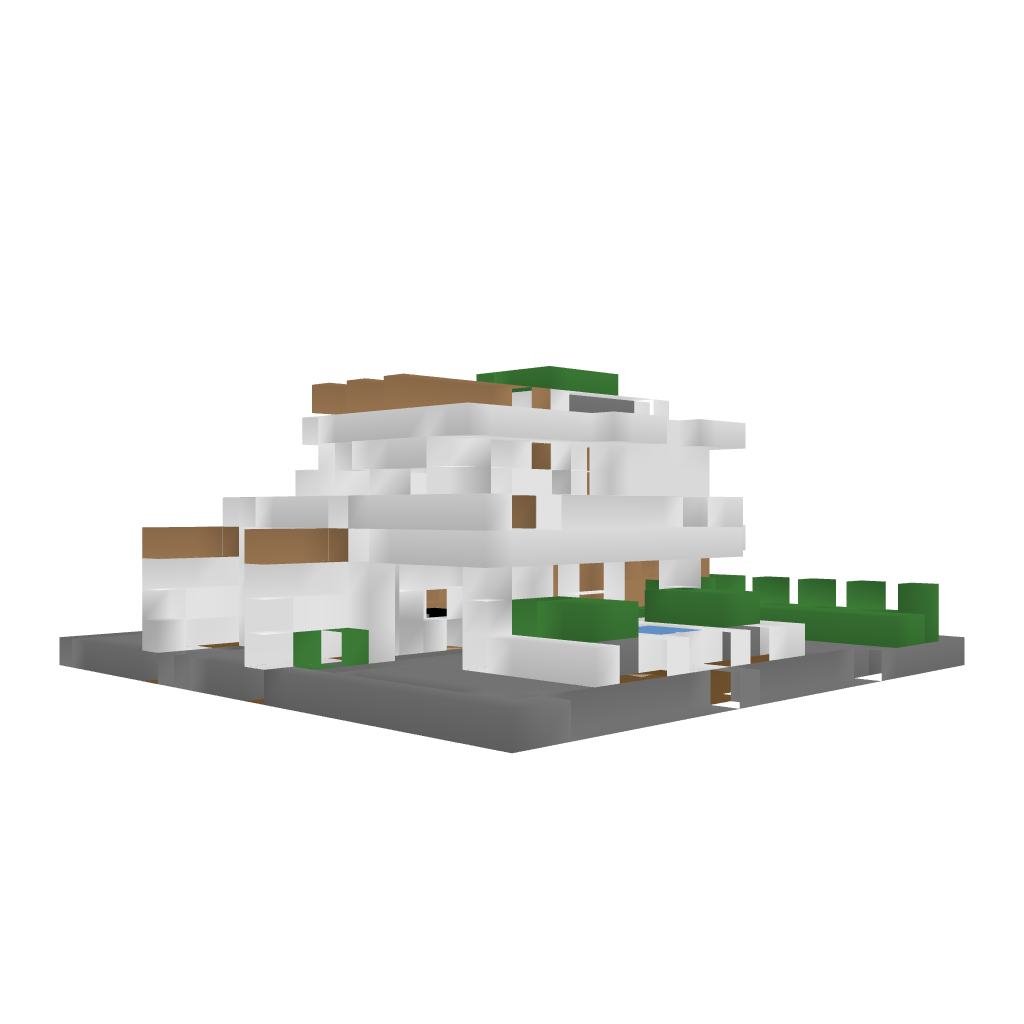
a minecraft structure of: Modern Style House #2 | 1.6.4 bad low quality